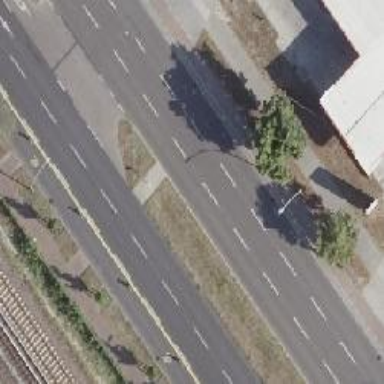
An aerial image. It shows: Footway road with crossing island.